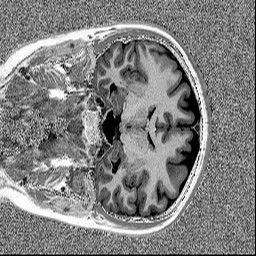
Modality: MP2RAGE
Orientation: coronal
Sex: female